RGB frame:
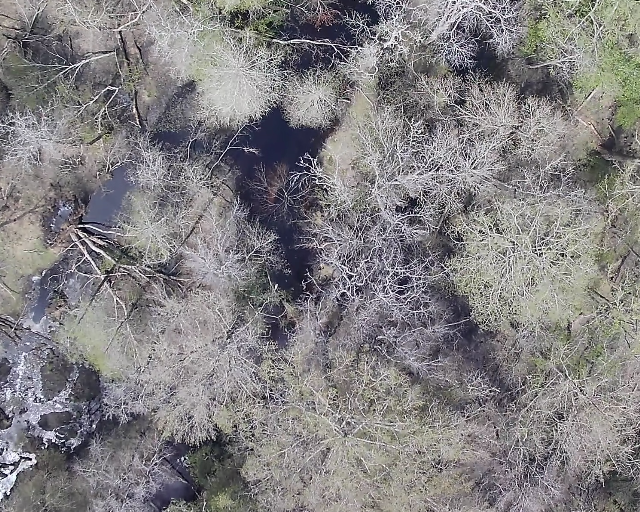
Thermal frame:
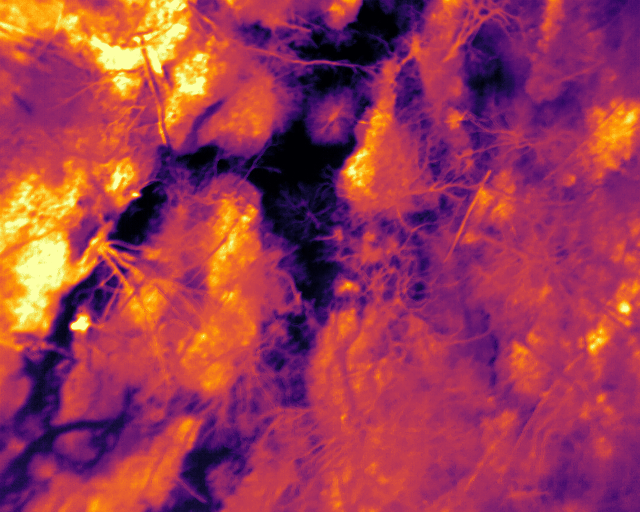
Captured: 2026-02-26 03:45:58
Pixels at or above 80 °C: 0 (fraction of frame: 0)